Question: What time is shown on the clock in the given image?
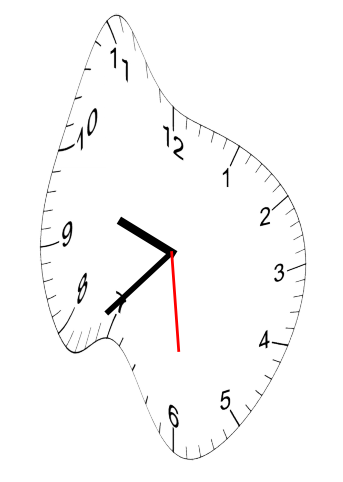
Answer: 09:37:29